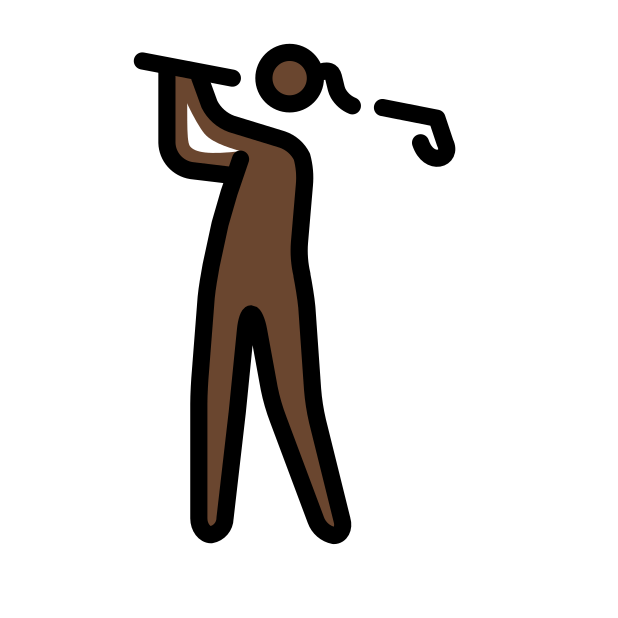
woman golfing: dark skin tone